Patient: sex M, age 34
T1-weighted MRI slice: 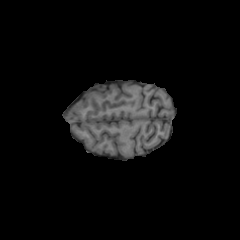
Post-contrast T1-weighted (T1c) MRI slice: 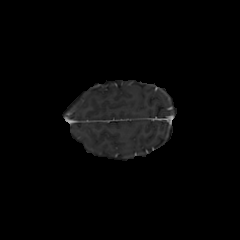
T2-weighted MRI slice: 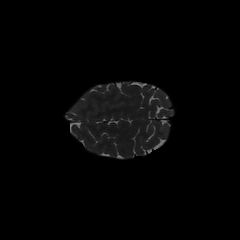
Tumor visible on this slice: no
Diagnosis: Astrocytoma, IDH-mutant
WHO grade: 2